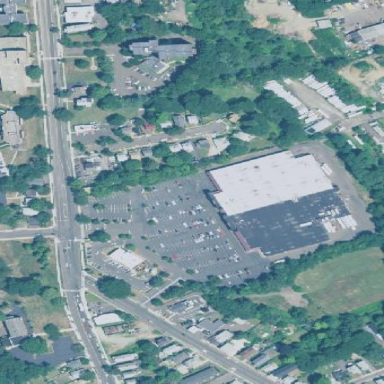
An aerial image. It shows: Retail area.